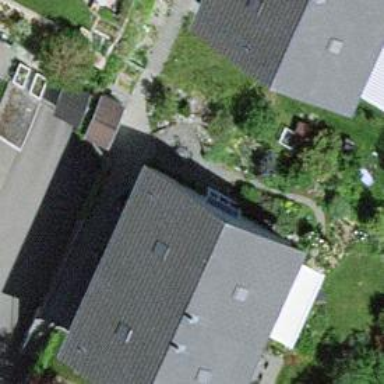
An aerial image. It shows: Terrace building.